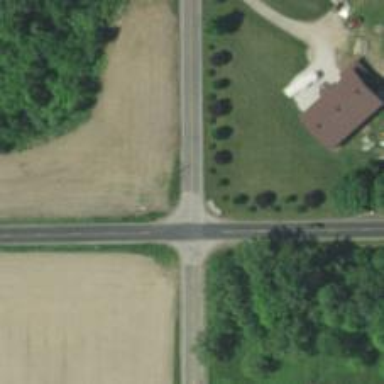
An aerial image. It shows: Road with stop sign.